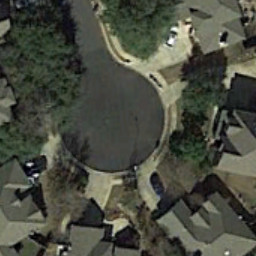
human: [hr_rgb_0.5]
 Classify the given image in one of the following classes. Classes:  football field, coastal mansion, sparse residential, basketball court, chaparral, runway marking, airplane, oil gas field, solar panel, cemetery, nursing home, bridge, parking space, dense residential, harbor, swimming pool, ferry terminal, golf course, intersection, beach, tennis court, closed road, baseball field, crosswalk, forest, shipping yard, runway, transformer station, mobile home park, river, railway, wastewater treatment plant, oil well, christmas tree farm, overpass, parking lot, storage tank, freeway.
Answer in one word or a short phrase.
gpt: closed road